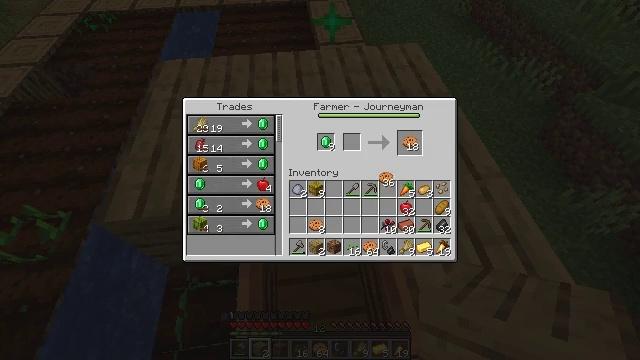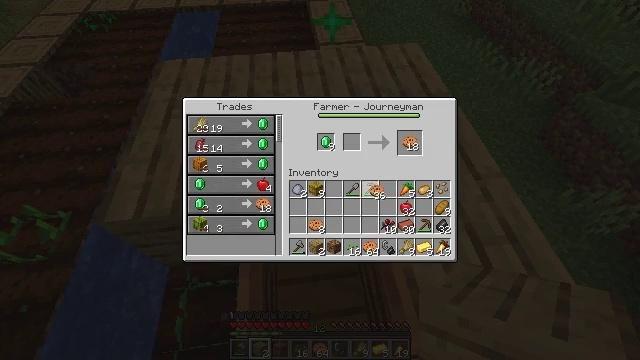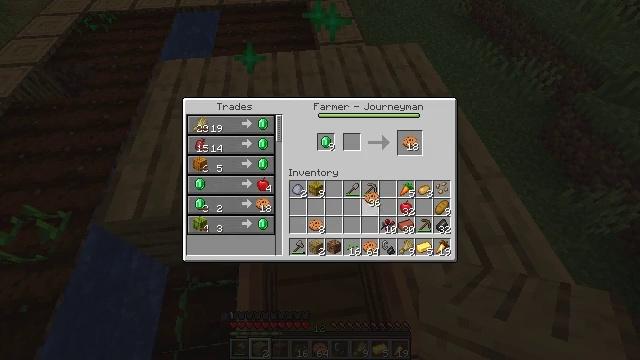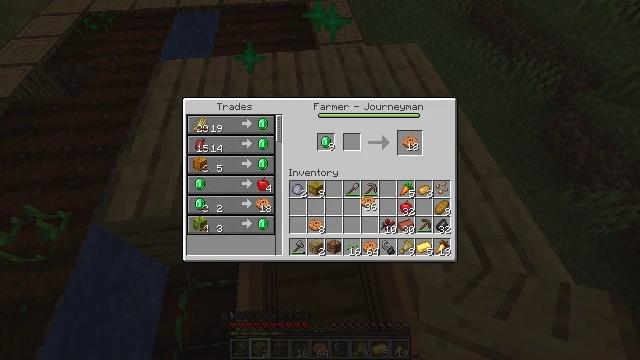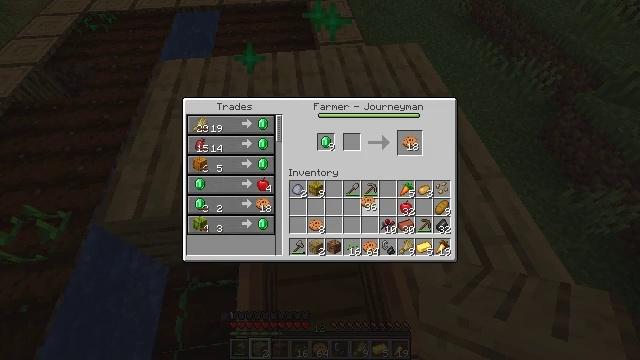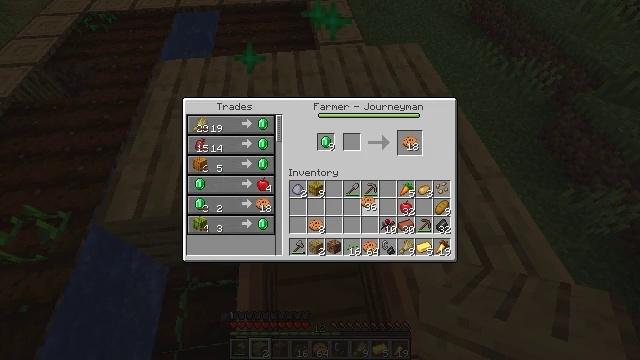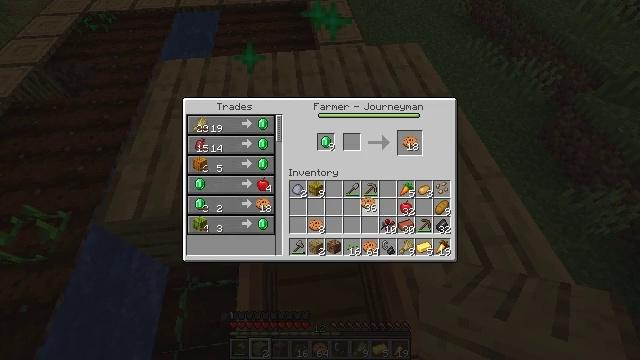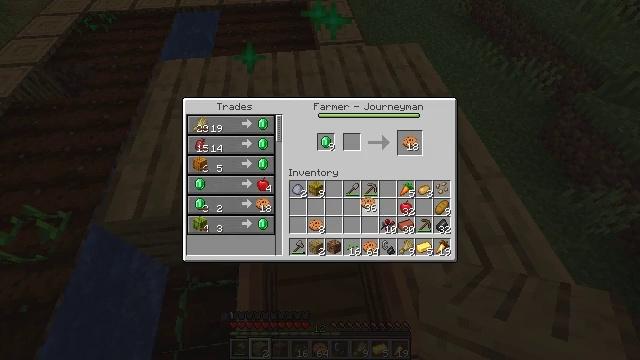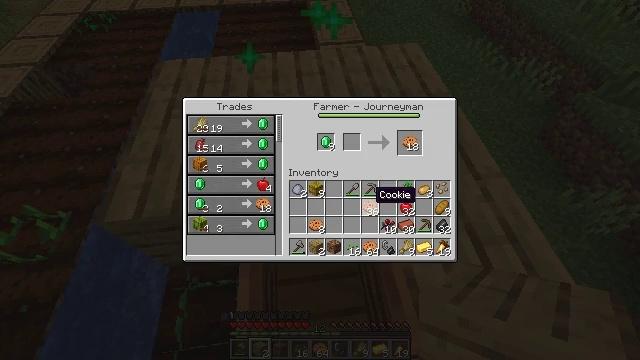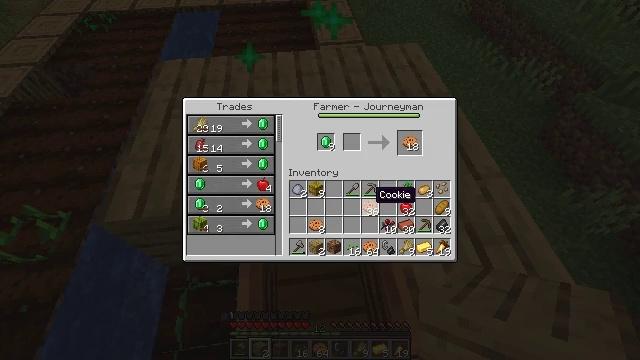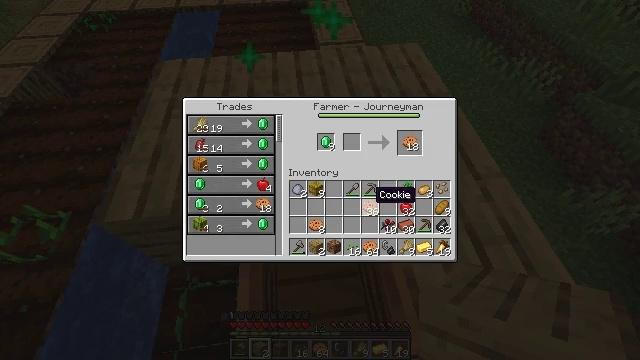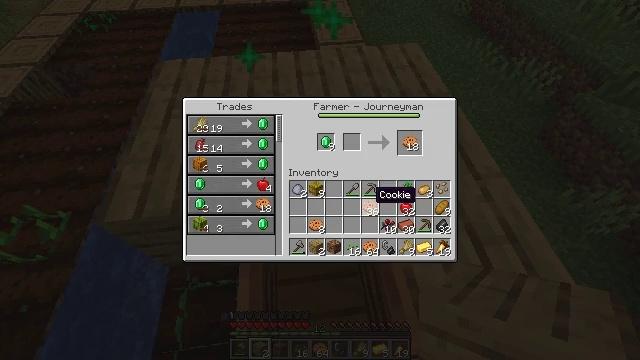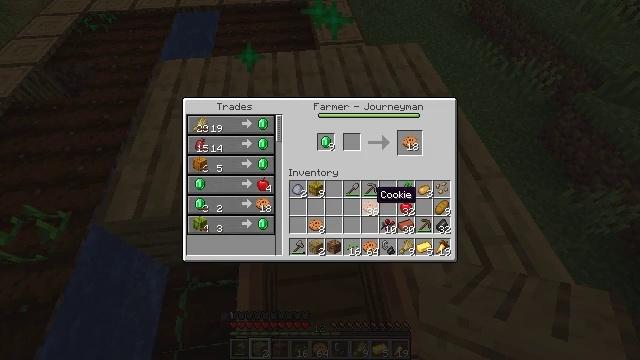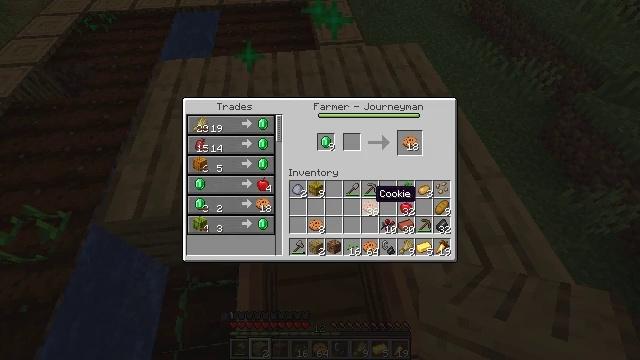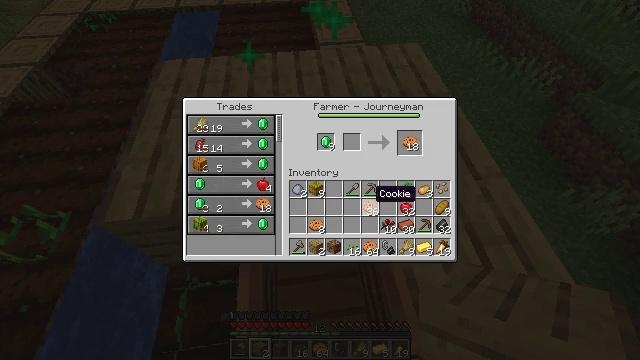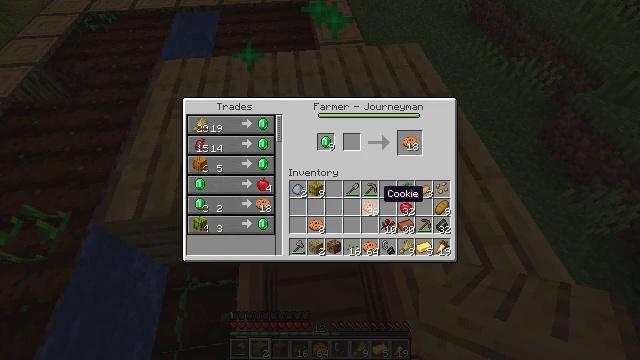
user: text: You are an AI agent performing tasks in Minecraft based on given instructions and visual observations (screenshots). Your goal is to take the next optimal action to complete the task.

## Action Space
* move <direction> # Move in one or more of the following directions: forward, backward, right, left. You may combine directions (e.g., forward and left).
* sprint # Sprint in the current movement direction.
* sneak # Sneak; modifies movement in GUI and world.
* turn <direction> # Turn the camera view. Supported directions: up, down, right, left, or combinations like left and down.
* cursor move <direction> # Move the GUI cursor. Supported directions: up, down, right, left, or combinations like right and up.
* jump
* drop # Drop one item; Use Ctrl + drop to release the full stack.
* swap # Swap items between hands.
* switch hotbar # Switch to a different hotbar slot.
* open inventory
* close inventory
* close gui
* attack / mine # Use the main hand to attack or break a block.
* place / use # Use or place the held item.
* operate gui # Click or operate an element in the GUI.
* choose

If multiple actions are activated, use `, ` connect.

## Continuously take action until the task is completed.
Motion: motion action
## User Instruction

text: Open the crafting table to make a suspicious stew.
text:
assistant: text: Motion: cursor move left and down, open gui
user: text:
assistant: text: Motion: cursor move down
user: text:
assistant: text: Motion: no_op
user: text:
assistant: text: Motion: no_op
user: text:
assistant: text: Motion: operate gui
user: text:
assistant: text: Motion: operate gui
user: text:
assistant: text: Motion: operate gui
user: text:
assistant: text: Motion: no_op
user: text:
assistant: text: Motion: no_op
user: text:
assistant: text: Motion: no_op
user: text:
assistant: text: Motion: no_op
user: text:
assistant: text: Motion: no_op
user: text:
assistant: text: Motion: no_op
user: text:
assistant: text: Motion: no_op
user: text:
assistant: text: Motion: cursor move right
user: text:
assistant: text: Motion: no_op
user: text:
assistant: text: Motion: cursor move right
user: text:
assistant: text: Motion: cursor move right
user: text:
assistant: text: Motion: cursor move right
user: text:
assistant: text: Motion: no_op
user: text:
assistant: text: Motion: no_op
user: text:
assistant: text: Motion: no_op
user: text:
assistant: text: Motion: close gui
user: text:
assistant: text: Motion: no_op
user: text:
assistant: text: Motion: no_op
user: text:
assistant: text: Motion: no_op
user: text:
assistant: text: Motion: no_op
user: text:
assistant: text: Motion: no_op
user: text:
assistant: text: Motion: no_op
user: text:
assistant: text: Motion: no_op